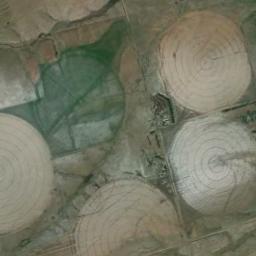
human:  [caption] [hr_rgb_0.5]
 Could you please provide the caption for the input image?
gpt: Below are two large green circles of farmland .

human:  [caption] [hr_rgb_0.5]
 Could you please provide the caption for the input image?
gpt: Several circular farmlands with different radii are surrounded by wasteland .

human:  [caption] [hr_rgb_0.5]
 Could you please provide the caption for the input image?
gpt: Five neatly arranged green and ocher circular fields .

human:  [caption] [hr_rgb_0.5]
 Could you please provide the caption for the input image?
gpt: Some green circle farmland are in the bare land .

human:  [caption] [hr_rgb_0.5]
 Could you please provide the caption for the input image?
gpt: There are four yellow circular farmlands and one green circular farmlands .